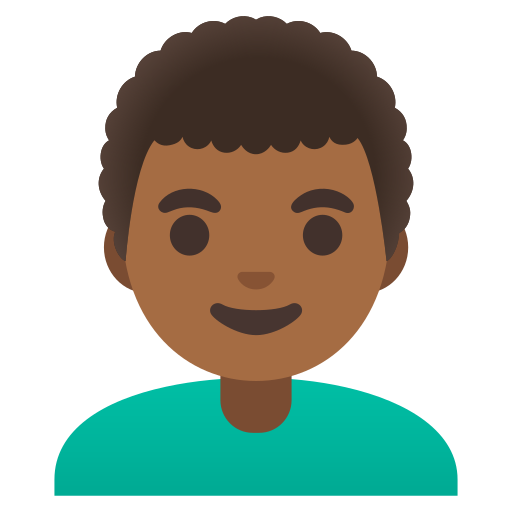
Emoji: 👨🏾‍🦱